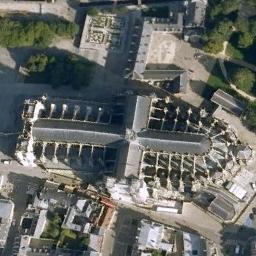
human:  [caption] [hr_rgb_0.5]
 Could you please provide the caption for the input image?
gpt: The church is surrounded by some buildings and trees .

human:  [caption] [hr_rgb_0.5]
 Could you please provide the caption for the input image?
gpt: A church with a gray roof, The main house of the church has a cross-shaped roof, There are many buildings around the church, And many roads and trees .

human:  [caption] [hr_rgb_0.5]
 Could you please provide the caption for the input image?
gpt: This is a church of tan brick .

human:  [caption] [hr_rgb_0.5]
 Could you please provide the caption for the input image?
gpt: The church with some towers of different shapes and the rest of the church has a cross-shaped sloping roof .

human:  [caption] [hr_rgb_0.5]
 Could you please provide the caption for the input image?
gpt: A church with a cross structure on a square where some white buildings stand .